Field crop: tomato
Growth stage: 1
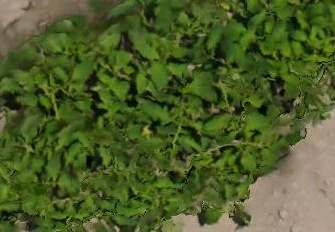
Species: tomato